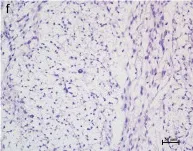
Immunohistochemical studies of the tumor. (a-i) Magnification, x200. DES.
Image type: pathology (immunostaining)